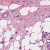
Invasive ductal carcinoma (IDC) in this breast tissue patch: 1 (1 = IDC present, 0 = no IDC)